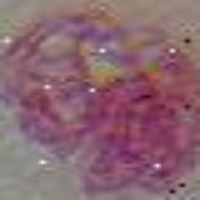
Label: prophase